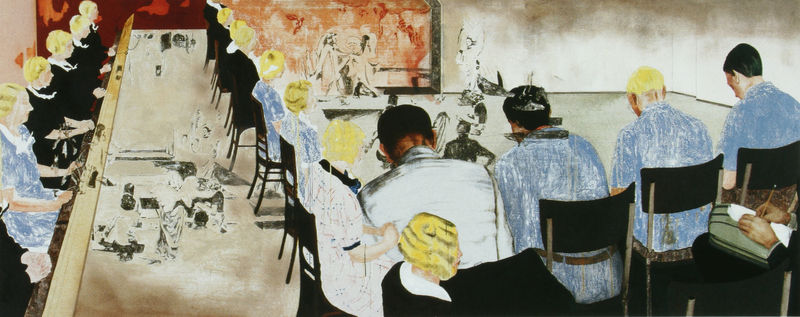
Titel: Amateur
Künstler: Karin Mamma Andersson
Standort: Essen
Institution: Olbricht Collection
Schlagwörter: blau, hand, weiß, frauen, gelb, sitzen, braun, frau, haar, kleid, kleider, männer, schwarz, stühle, tisch, tische, rot, blond, arme, bild, hände, blatt, theater, locken, papier, schule, modern, collage, beten, stift, werkstatt, schreiben, brav, ritual, heartfield